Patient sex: M
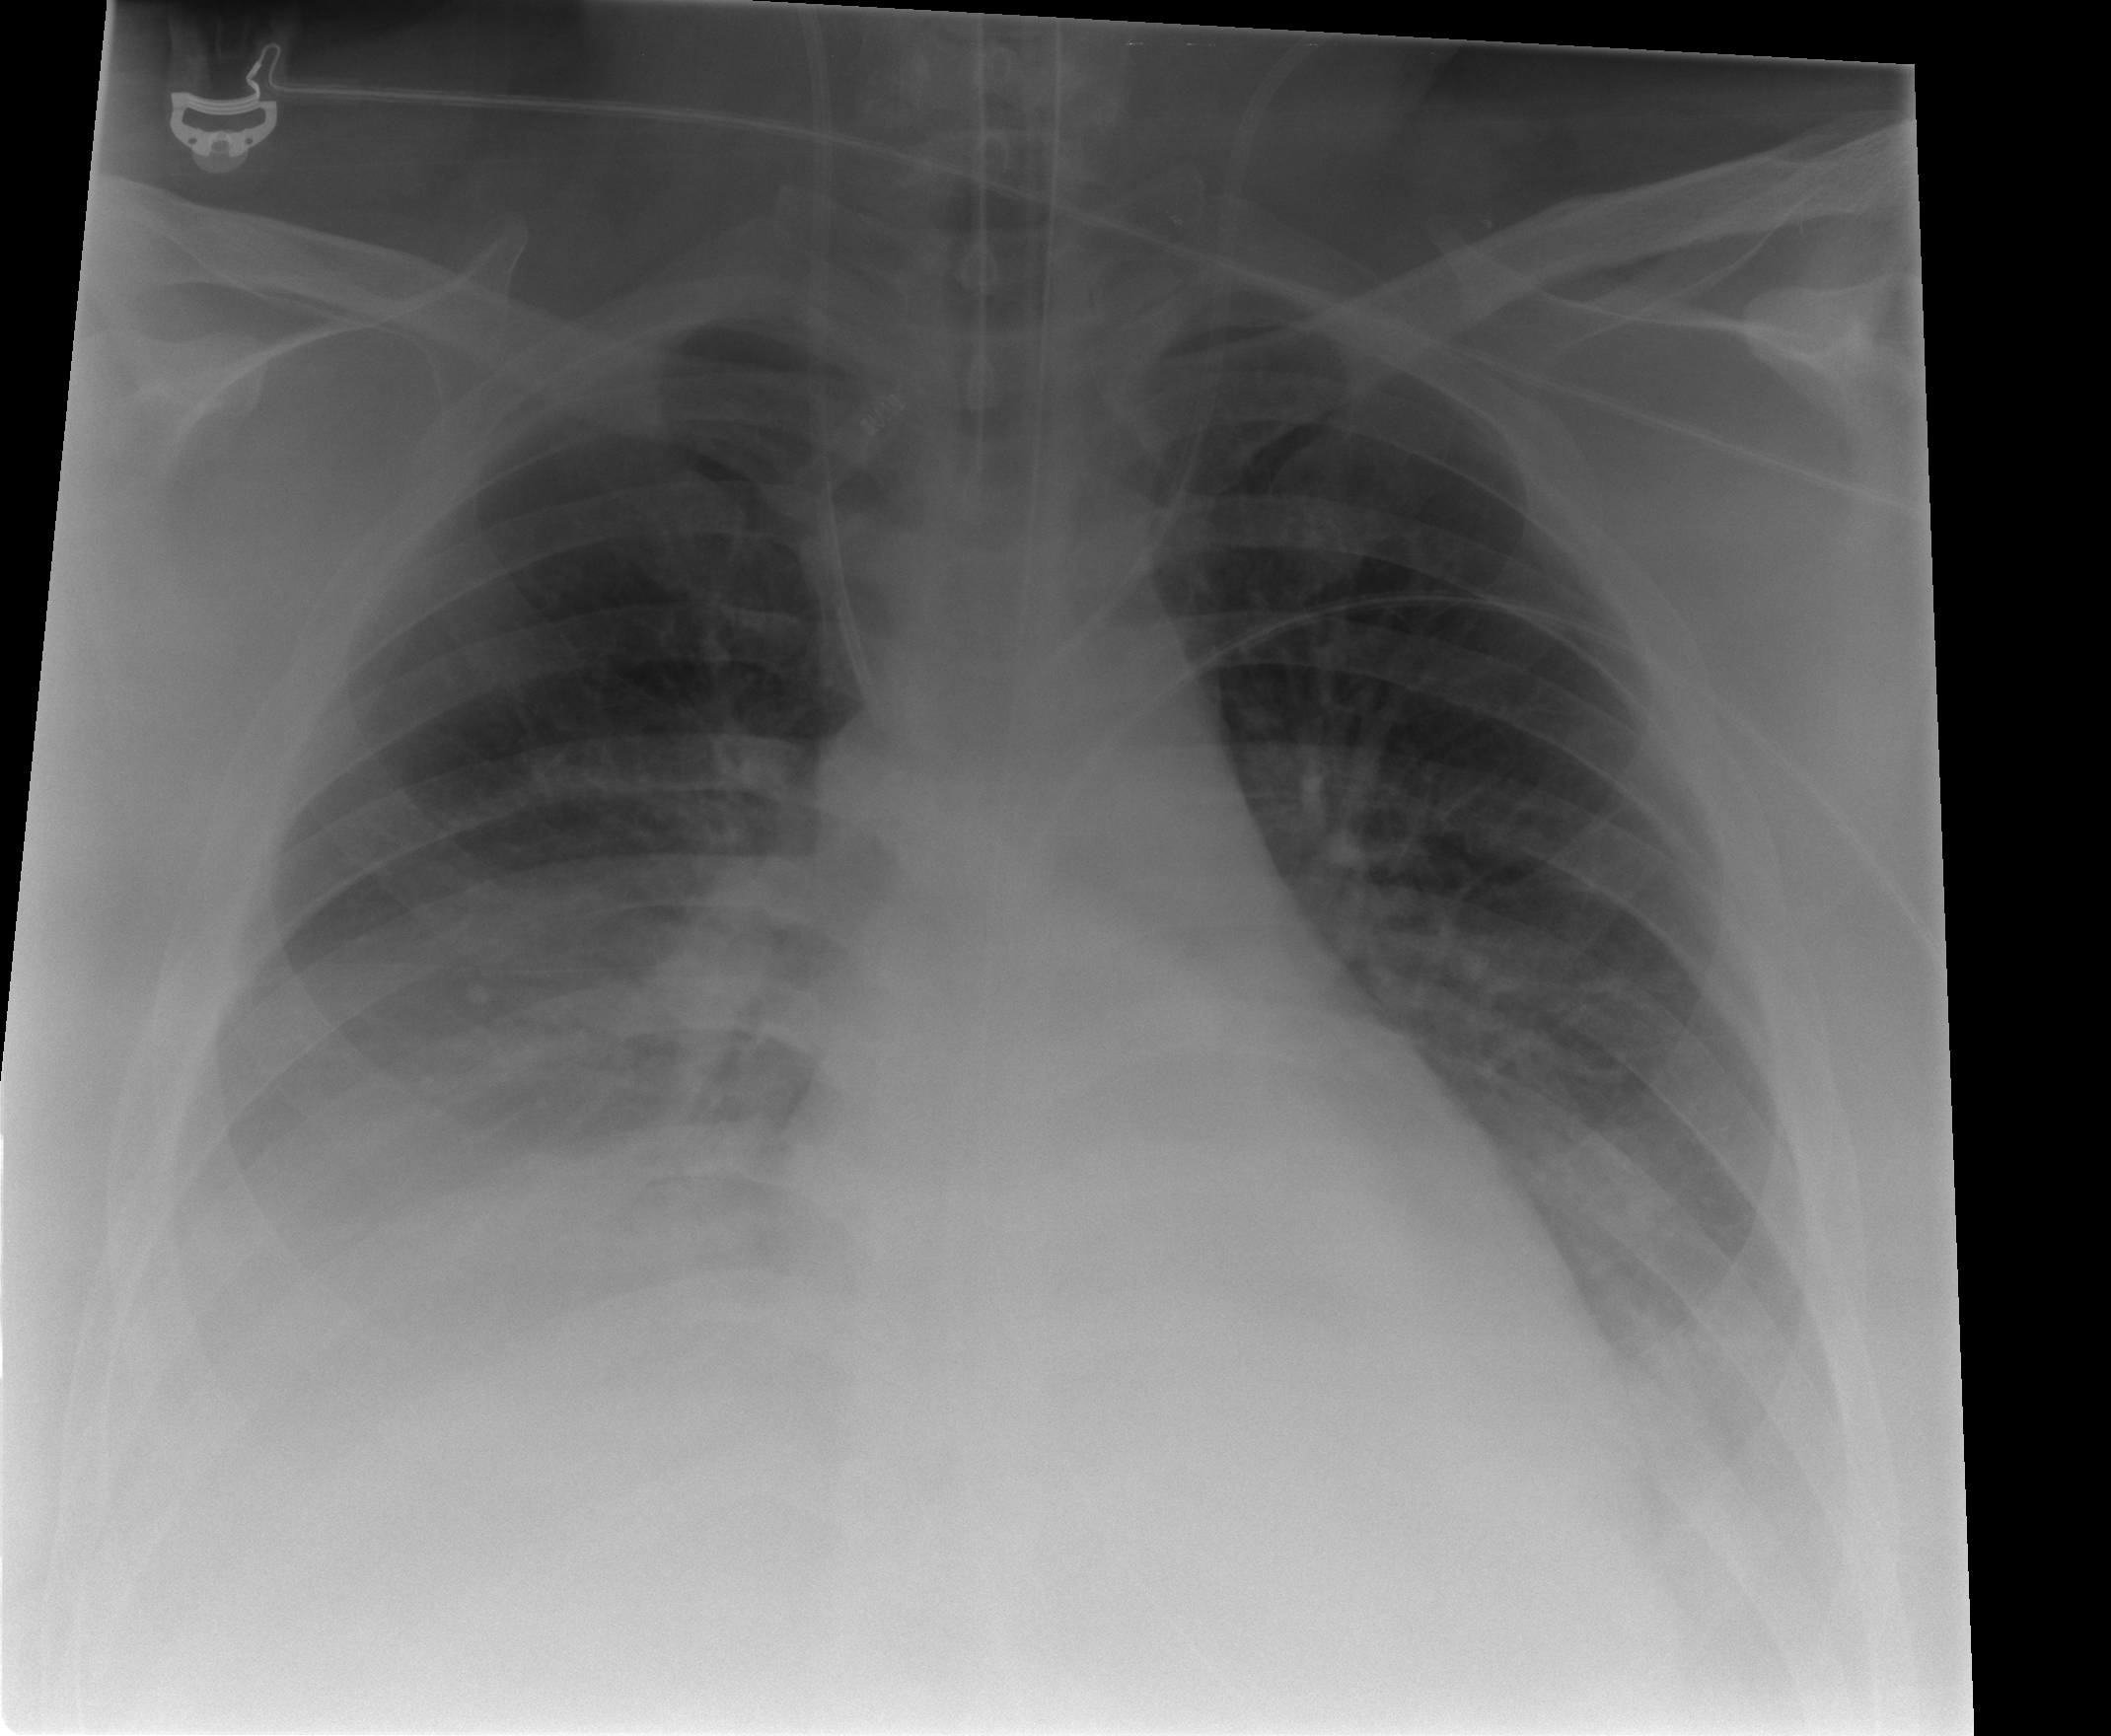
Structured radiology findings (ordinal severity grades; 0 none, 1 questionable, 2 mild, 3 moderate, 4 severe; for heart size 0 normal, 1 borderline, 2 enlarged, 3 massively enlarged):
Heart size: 2
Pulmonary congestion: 2
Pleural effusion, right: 3
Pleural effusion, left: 2
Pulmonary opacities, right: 0
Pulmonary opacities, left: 0
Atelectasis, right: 3
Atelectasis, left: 2